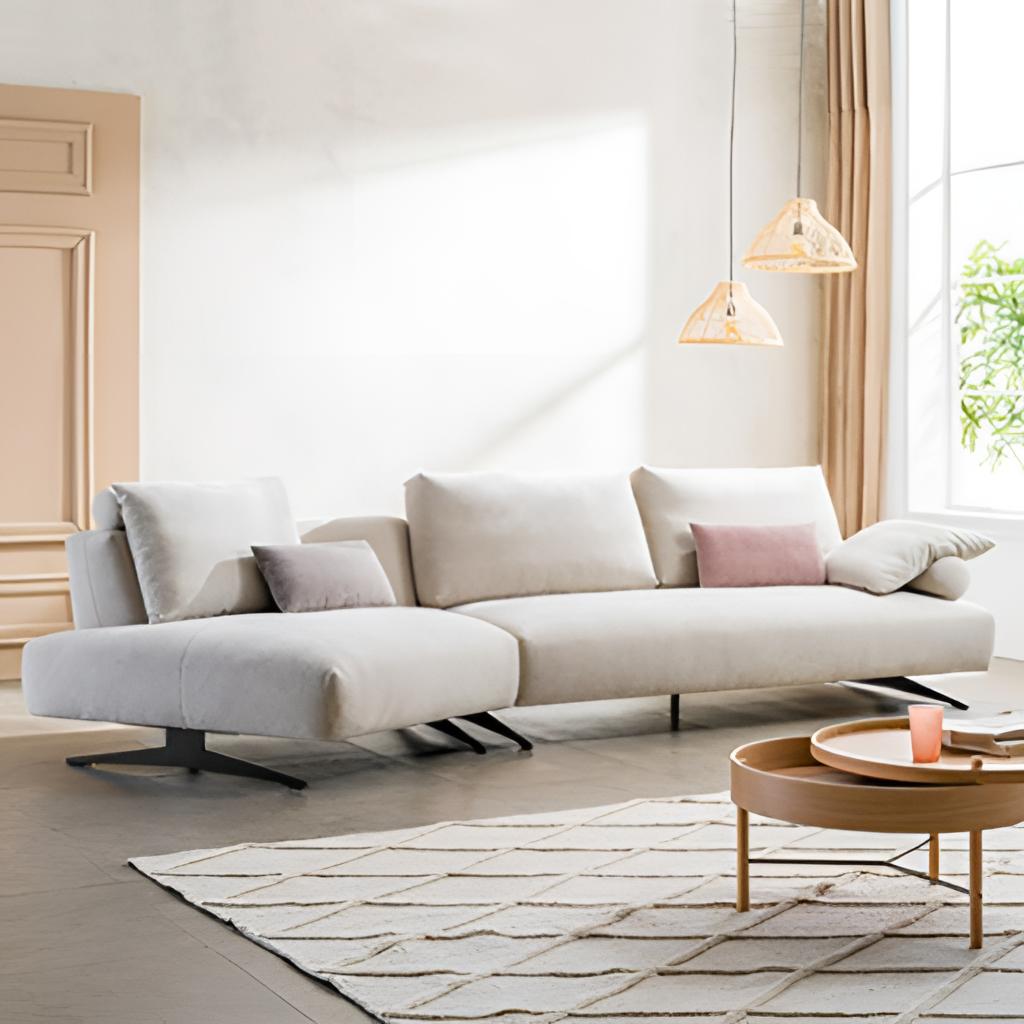
living room, fabric sectional sofa, contemporary, cream paint wallpaper, with solid pattern, wood flooring, with plank pattern